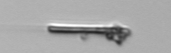
Label: fiber_TAG_external_detritus